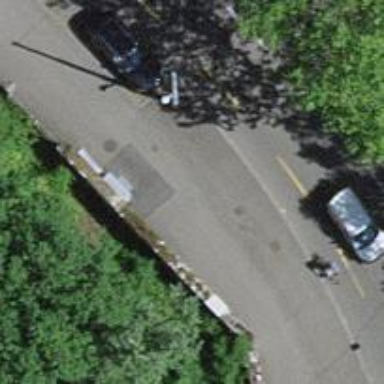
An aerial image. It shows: Asphalt road designated as cycleway. Both the cycleway and the footway have asphalt surfaces.